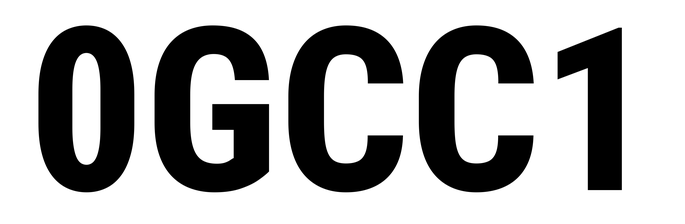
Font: Roboto_Condensed_ExtraBold